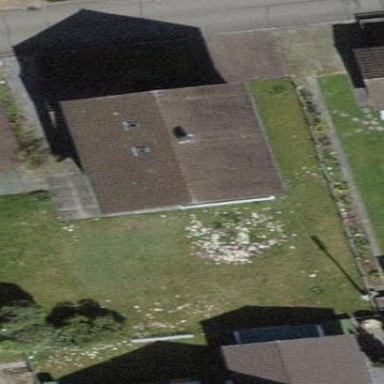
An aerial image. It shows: Building with tiled roof.